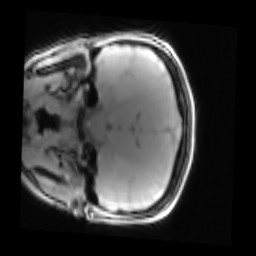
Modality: PDw
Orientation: coronal
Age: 17
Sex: female
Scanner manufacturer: siemens
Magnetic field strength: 3 T
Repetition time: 0.25 s
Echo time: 0.00103 s